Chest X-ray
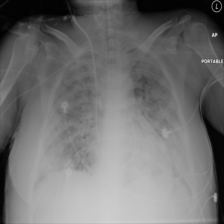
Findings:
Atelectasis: negative
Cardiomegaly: negative
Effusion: negative
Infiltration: positive
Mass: negative
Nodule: negative
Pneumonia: negative
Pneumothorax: negative
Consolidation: negative
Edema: negative
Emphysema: negative
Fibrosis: negative
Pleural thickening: negative
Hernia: negative